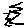
Label: zigzag